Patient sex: M
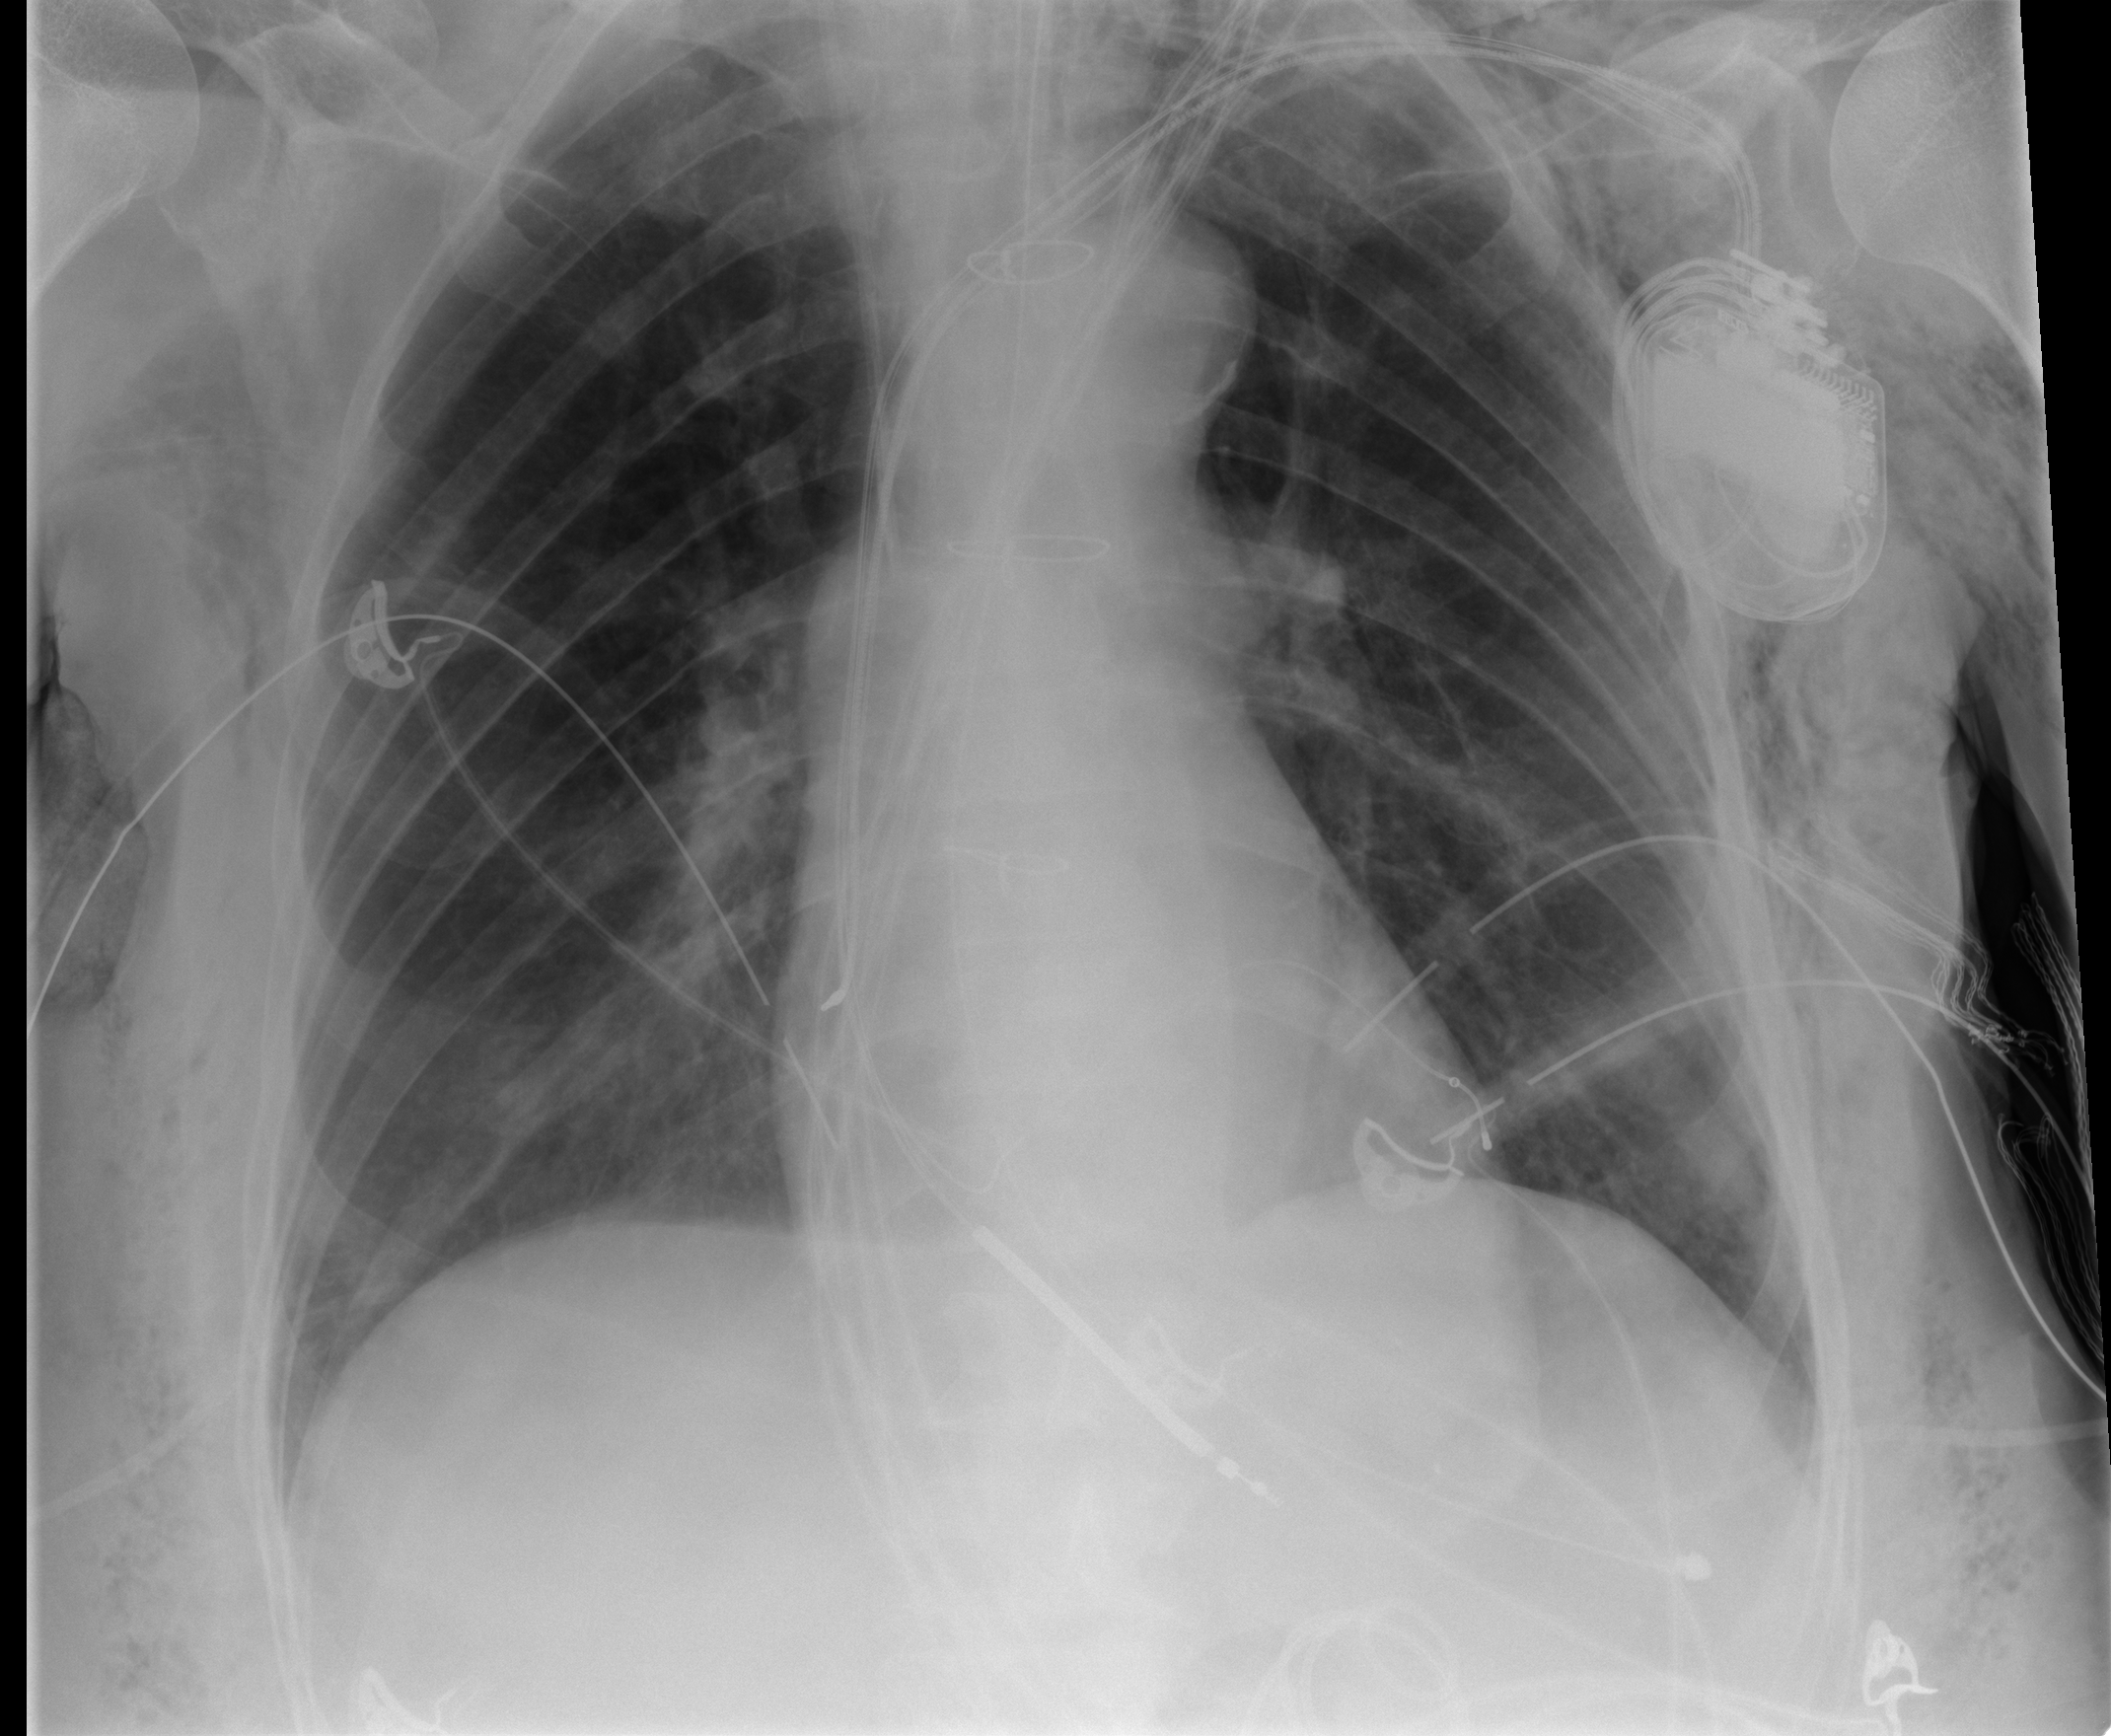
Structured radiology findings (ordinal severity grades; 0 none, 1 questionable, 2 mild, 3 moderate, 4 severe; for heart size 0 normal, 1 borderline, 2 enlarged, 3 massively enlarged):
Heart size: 0
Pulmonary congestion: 0
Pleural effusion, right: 0
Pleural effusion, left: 1
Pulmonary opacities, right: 0
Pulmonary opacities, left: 0
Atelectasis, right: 2
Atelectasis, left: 2